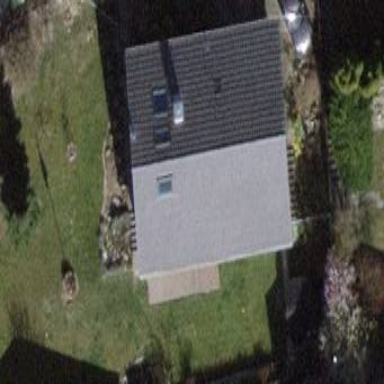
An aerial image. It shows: Building with tiled roof.